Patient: sex F, age 46
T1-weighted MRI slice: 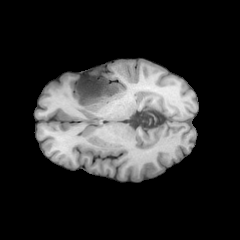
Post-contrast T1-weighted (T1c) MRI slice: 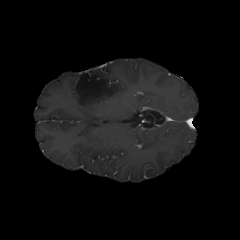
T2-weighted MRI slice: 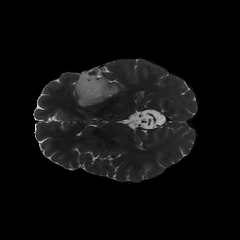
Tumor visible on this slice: yes
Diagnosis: Astrocytoma, IDH-mutant
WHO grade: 2